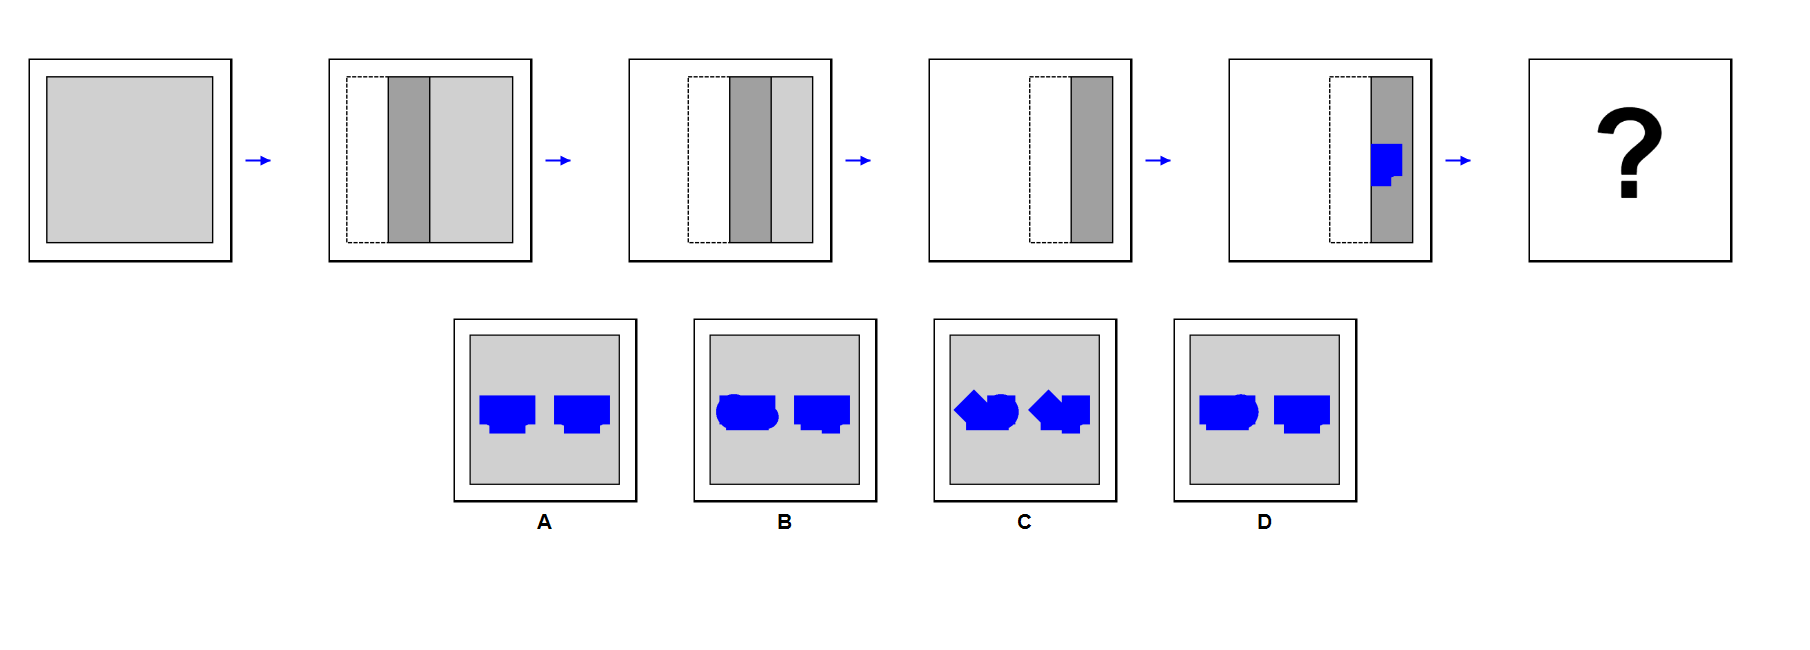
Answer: A